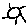
Label: sun